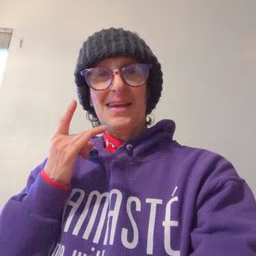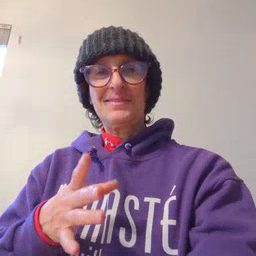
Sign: hate